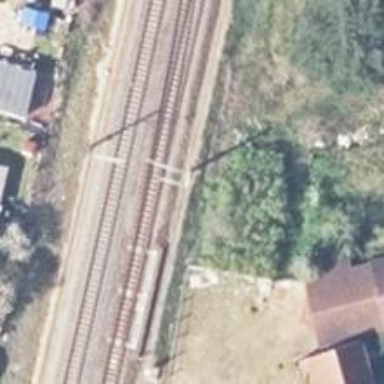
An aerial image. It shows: Railway milestone with catenary mast.